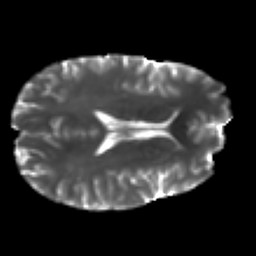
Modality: T2w
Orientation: axial
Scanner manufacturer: ge
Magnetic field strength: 3 T
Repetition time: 7.98 s
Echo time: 0.0701 s